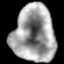
Tissue: lung
Cell type: T cells
Senescence score: 0.1933
Nuclear area (px): 2338
Mean DAPI intensity: 159.424